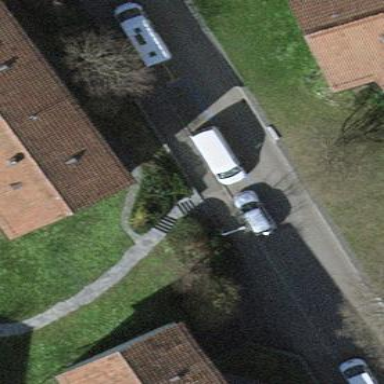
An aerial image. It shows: Parking lane for vehicles.